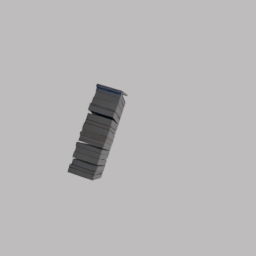
Label: tools